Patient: sex F, age 27
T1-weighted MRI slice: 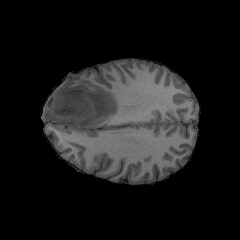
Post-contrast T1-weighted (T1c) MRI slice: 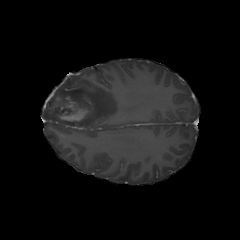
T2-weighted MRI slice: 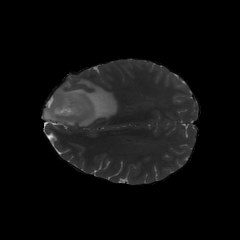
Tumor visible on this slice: yes
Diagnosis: Astrocytoma, IDH-mutant
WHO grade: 4